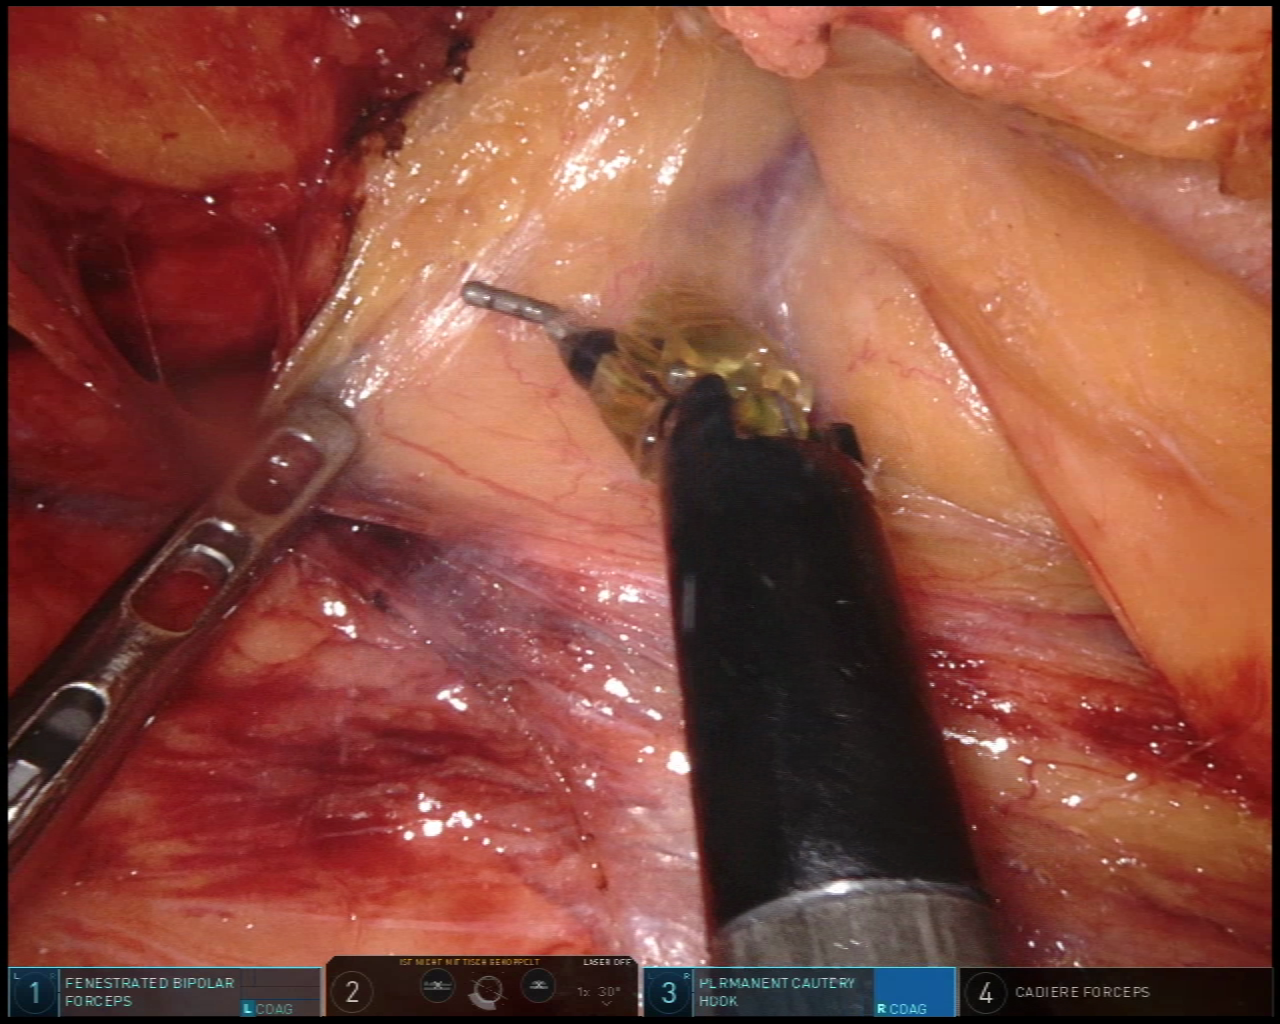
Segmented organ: intestinal_veins
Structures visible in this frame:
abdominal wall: no
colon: no
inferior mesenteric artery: no
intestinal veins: yes
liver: no
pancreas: no
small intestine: no
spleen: no
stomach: no
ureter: no
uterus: no
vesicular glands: no